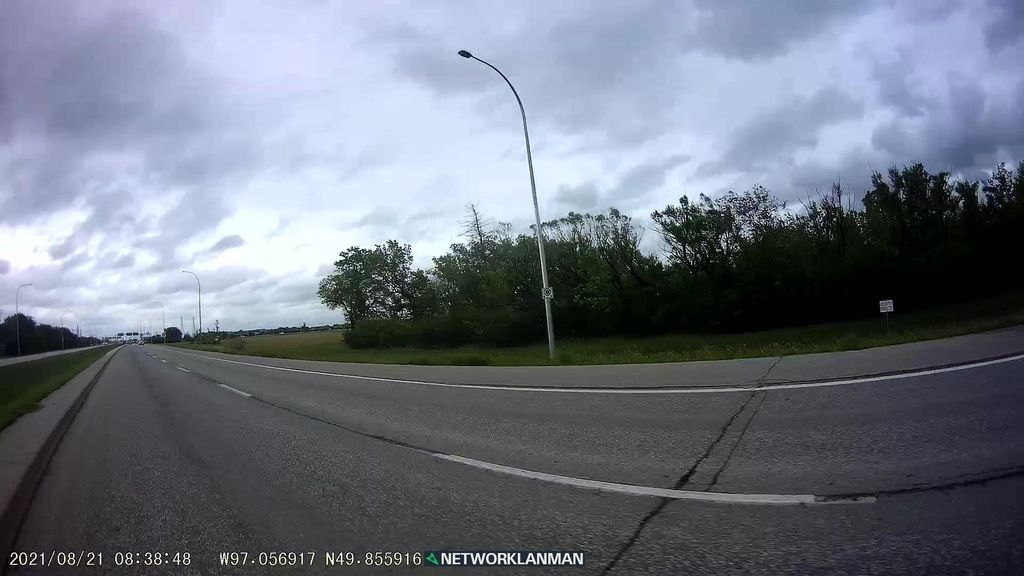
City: winnipeg